Question: What is the reading of this measurement?
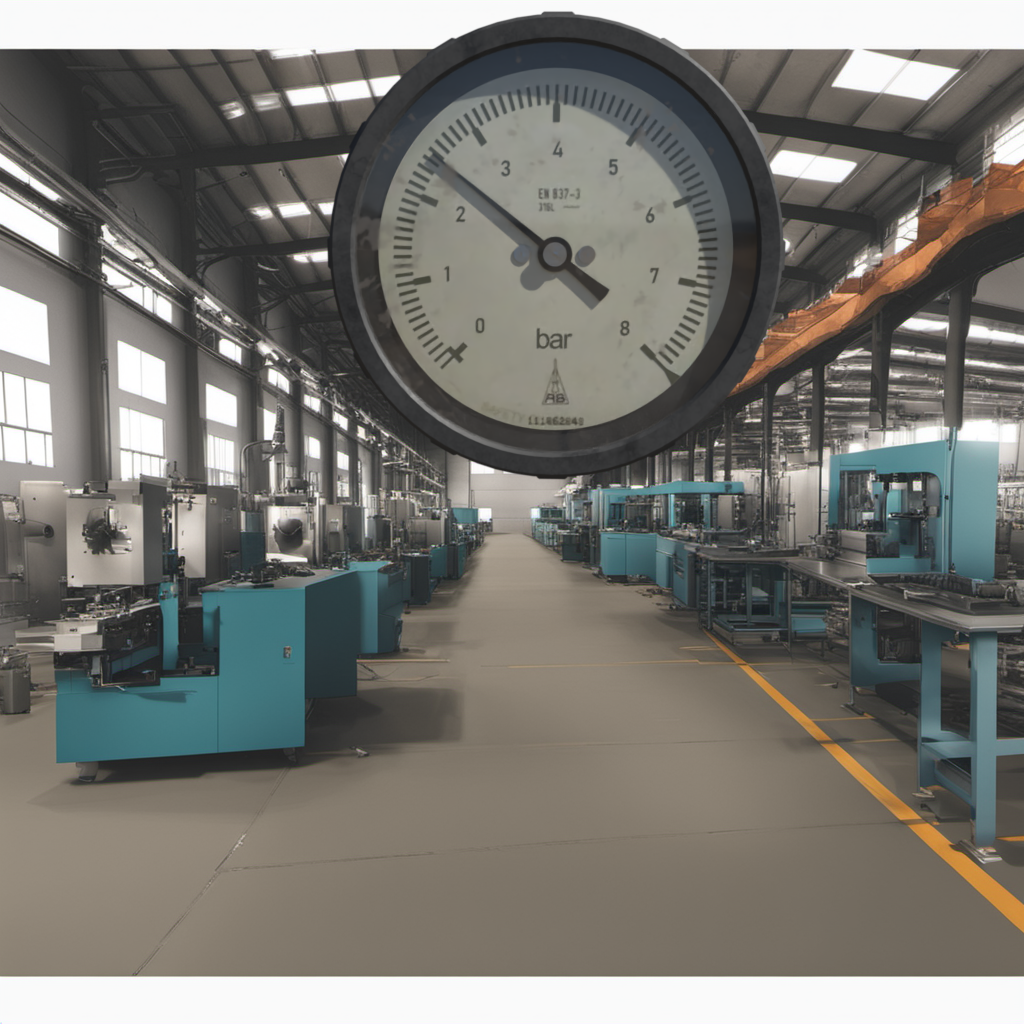
Answer: The result is 2.48
Question: What is the value range of this measurement?
Answer: The range is from 0 to 8
Question: What is the minimum and maximum value range of the measurement in the image?
Answer: The minimum value is 0 and the maximum value is 8